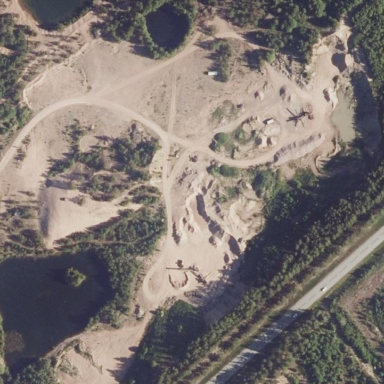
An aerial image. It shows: Quarry area.